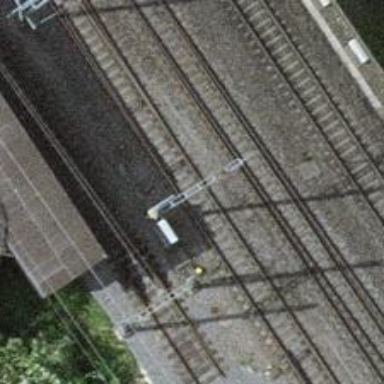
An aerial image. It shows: Single railway track with electrification through contact line.